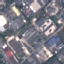
Land use / land cover class: Industrial